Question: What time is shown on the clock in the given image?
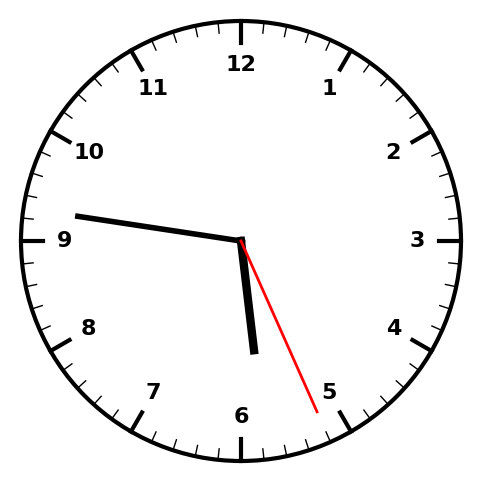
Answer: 05:46:26